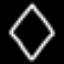
Label: diamond